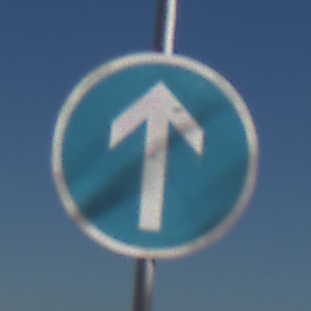
Verkehrszeichen: VorgeschriebeneFahrtrichtungGeradeaus
Umgebung: Outdoor, RoadRail
Tageszeit: MorningAfternoon
Wetter: Clear
Licht: Natural
Jahreszeit: NotSpecified
Kontrast: HighContrast